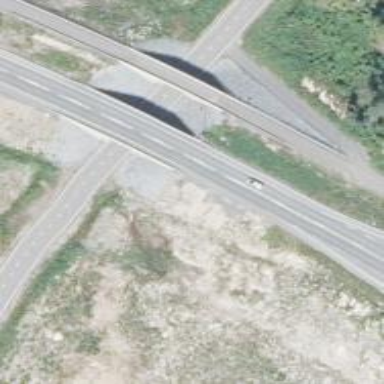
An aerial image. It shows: Trunk highway bridge with asphalt surface.